Field crop: tomato
Growth stage: 1
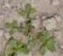
Species: portulaca